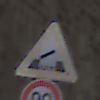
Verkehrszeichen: BeweglicheBruecke
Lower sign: Geschwindigkeit90
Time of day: MorningAfternoon
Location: Outdoor (Suburban)
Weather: PartlyCloudy
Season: NotSpecified
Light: Natural